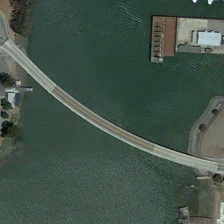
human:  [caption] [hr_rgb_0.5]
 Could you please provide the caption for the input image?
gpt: a bridge is over a river near several buildings and some boats .

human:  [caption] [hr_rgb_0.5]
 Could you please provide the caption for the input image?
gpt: a bridge is over a river near several buildings and some boats .

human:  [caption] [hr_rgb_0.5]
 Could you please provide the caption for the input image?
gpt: a bridge is over a river near several buildings and some boats .

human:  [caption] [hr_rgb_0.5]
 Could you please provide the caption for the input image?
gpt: a bridge is over a river near several buildings and some boats .

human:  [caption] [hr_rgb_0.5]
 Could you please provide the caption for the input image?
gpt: a bridge is over a river near several buildings and some boats .